Field crop: tomato
Growth stage: 2
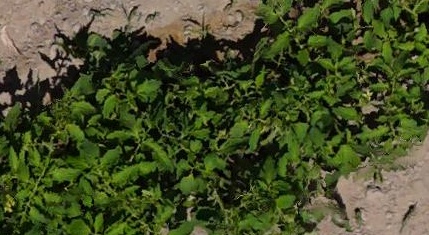
Species: tomato